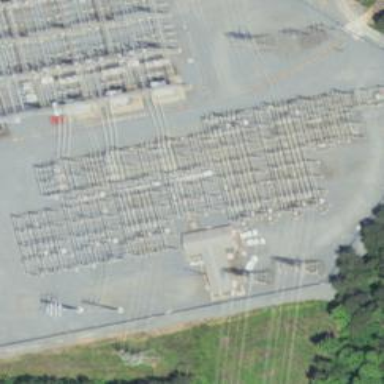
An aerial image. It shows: Switch for power supply.